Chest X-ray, PA view. Patient: 27 years old, sex F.
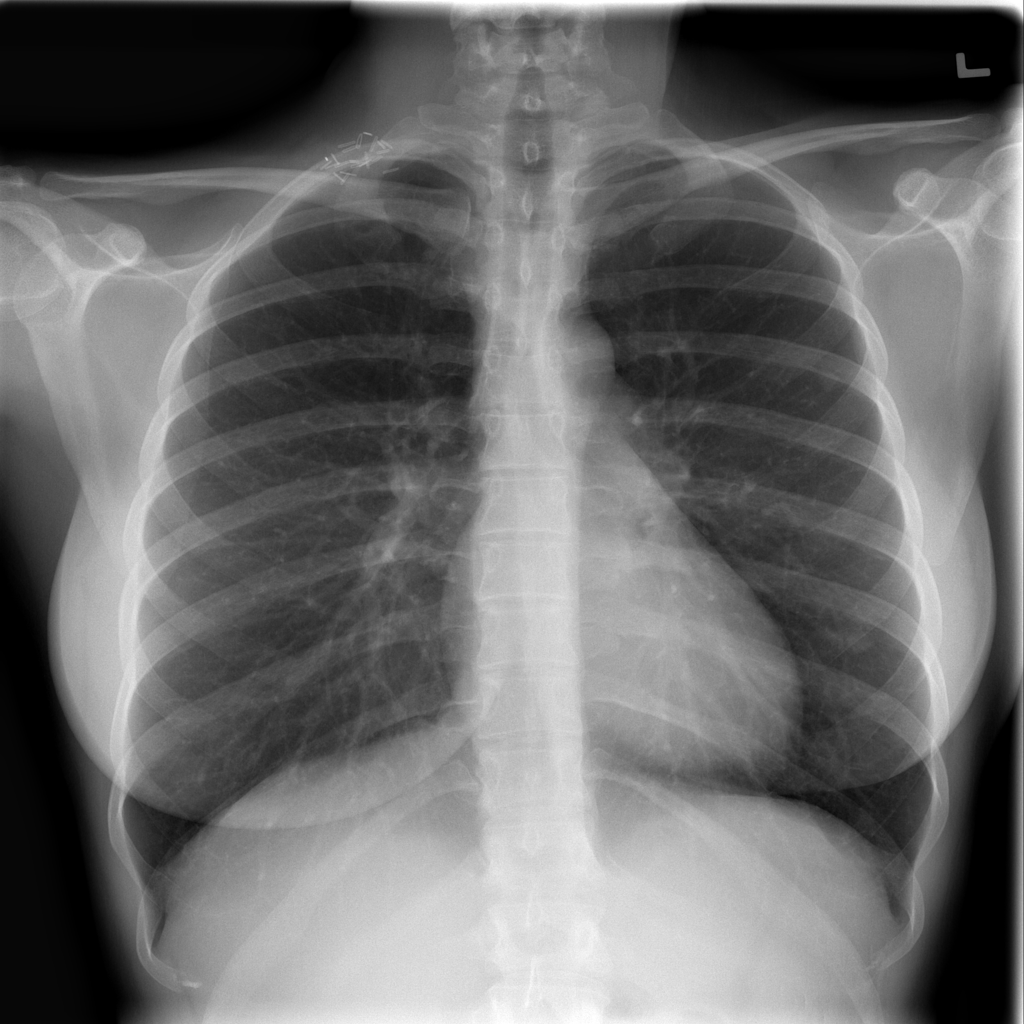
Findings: Infiltration, Nodule